Question: Object of my custom class have several properties of string type. For one of the properties I use custom TypeConverter to display list of standart values for this property in PropertyGrid. Now I have problem that now this property is not displayed as simple string in PropertyGrid but as an object having Length property for itself, but I do not want it. How to fix it?

My code is like this:
'''
class ItemAdapter
{
public ItemAdapter(Item pitem)
{
_item = pitem;
...
}
// This property shows as simple string in PropertyGrid
public string Name
{
get
{
return _item.Name;
}
set
{
_item.Name = value;
}
}
...
// This property shows Length subproperty in PropertyGrid
[TypeConverter(typeof(ItemTypeConverter))]
public string type
{
get
{
return _item.type;
}
set
{
_item.type = value;
}
}
}
'''
I use TypeConverter only to display list of standart values, like this:
'''
public class ItemTypeConverter : ExpandableObjectConverter
{
public override bool GetStandardValuesSupported(ITypeDescriptorContext context)
{
return true;
}
private readonly static List<string> _standardValues = new List<string>()
{
"value1",
"value2"
};
public override System.ComponentModel.TypeConverter.StandardValuesCollection GetStandardValues(ITypeDescriptorContext context)
{
return new System.ComponentModel.TypeConverter.StandardValuesCollection( _standardValues);
}
public override bool GetStandardValuesExclusive(ITypeDescriptorContext context)
{
return true;
}
}
'''
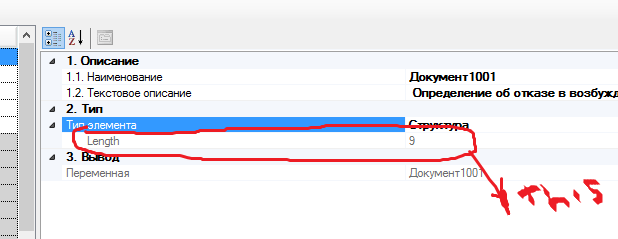
Answer: Replace 'ExpandableObjectConverter' by 'TypeConverter'.